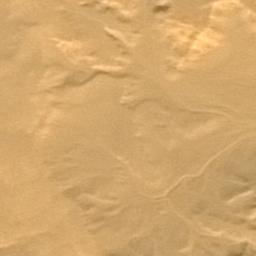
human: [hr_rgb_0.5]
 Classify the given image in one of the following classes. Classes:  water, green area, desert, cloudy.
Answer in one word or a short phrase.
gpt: desert